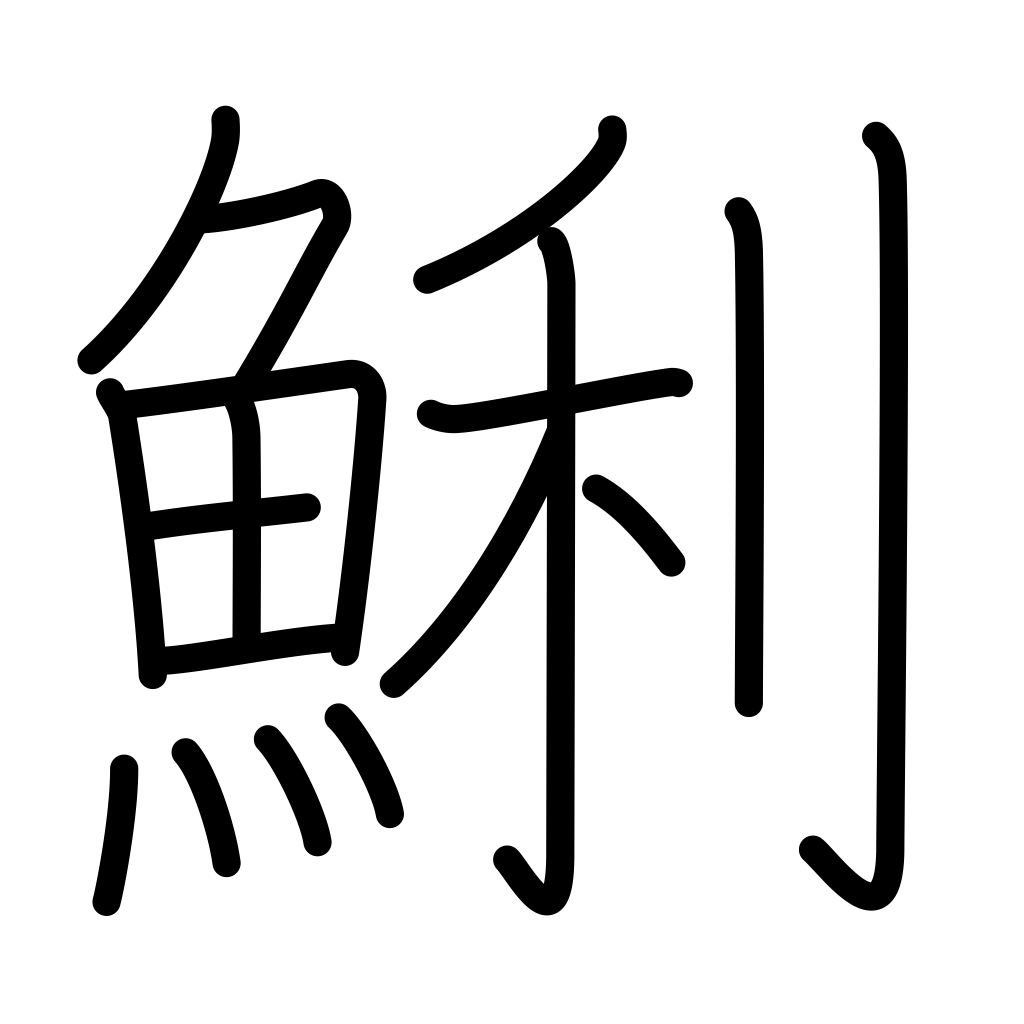
Meaning: short necked clam, dace, chub